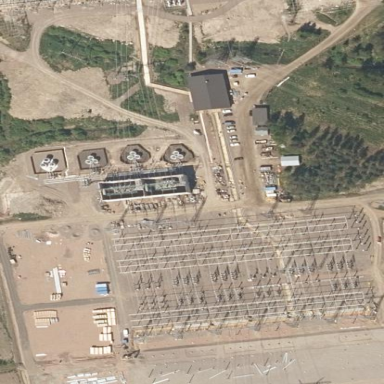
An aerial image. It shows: Fenced power substation at the transmission level.